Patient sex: M
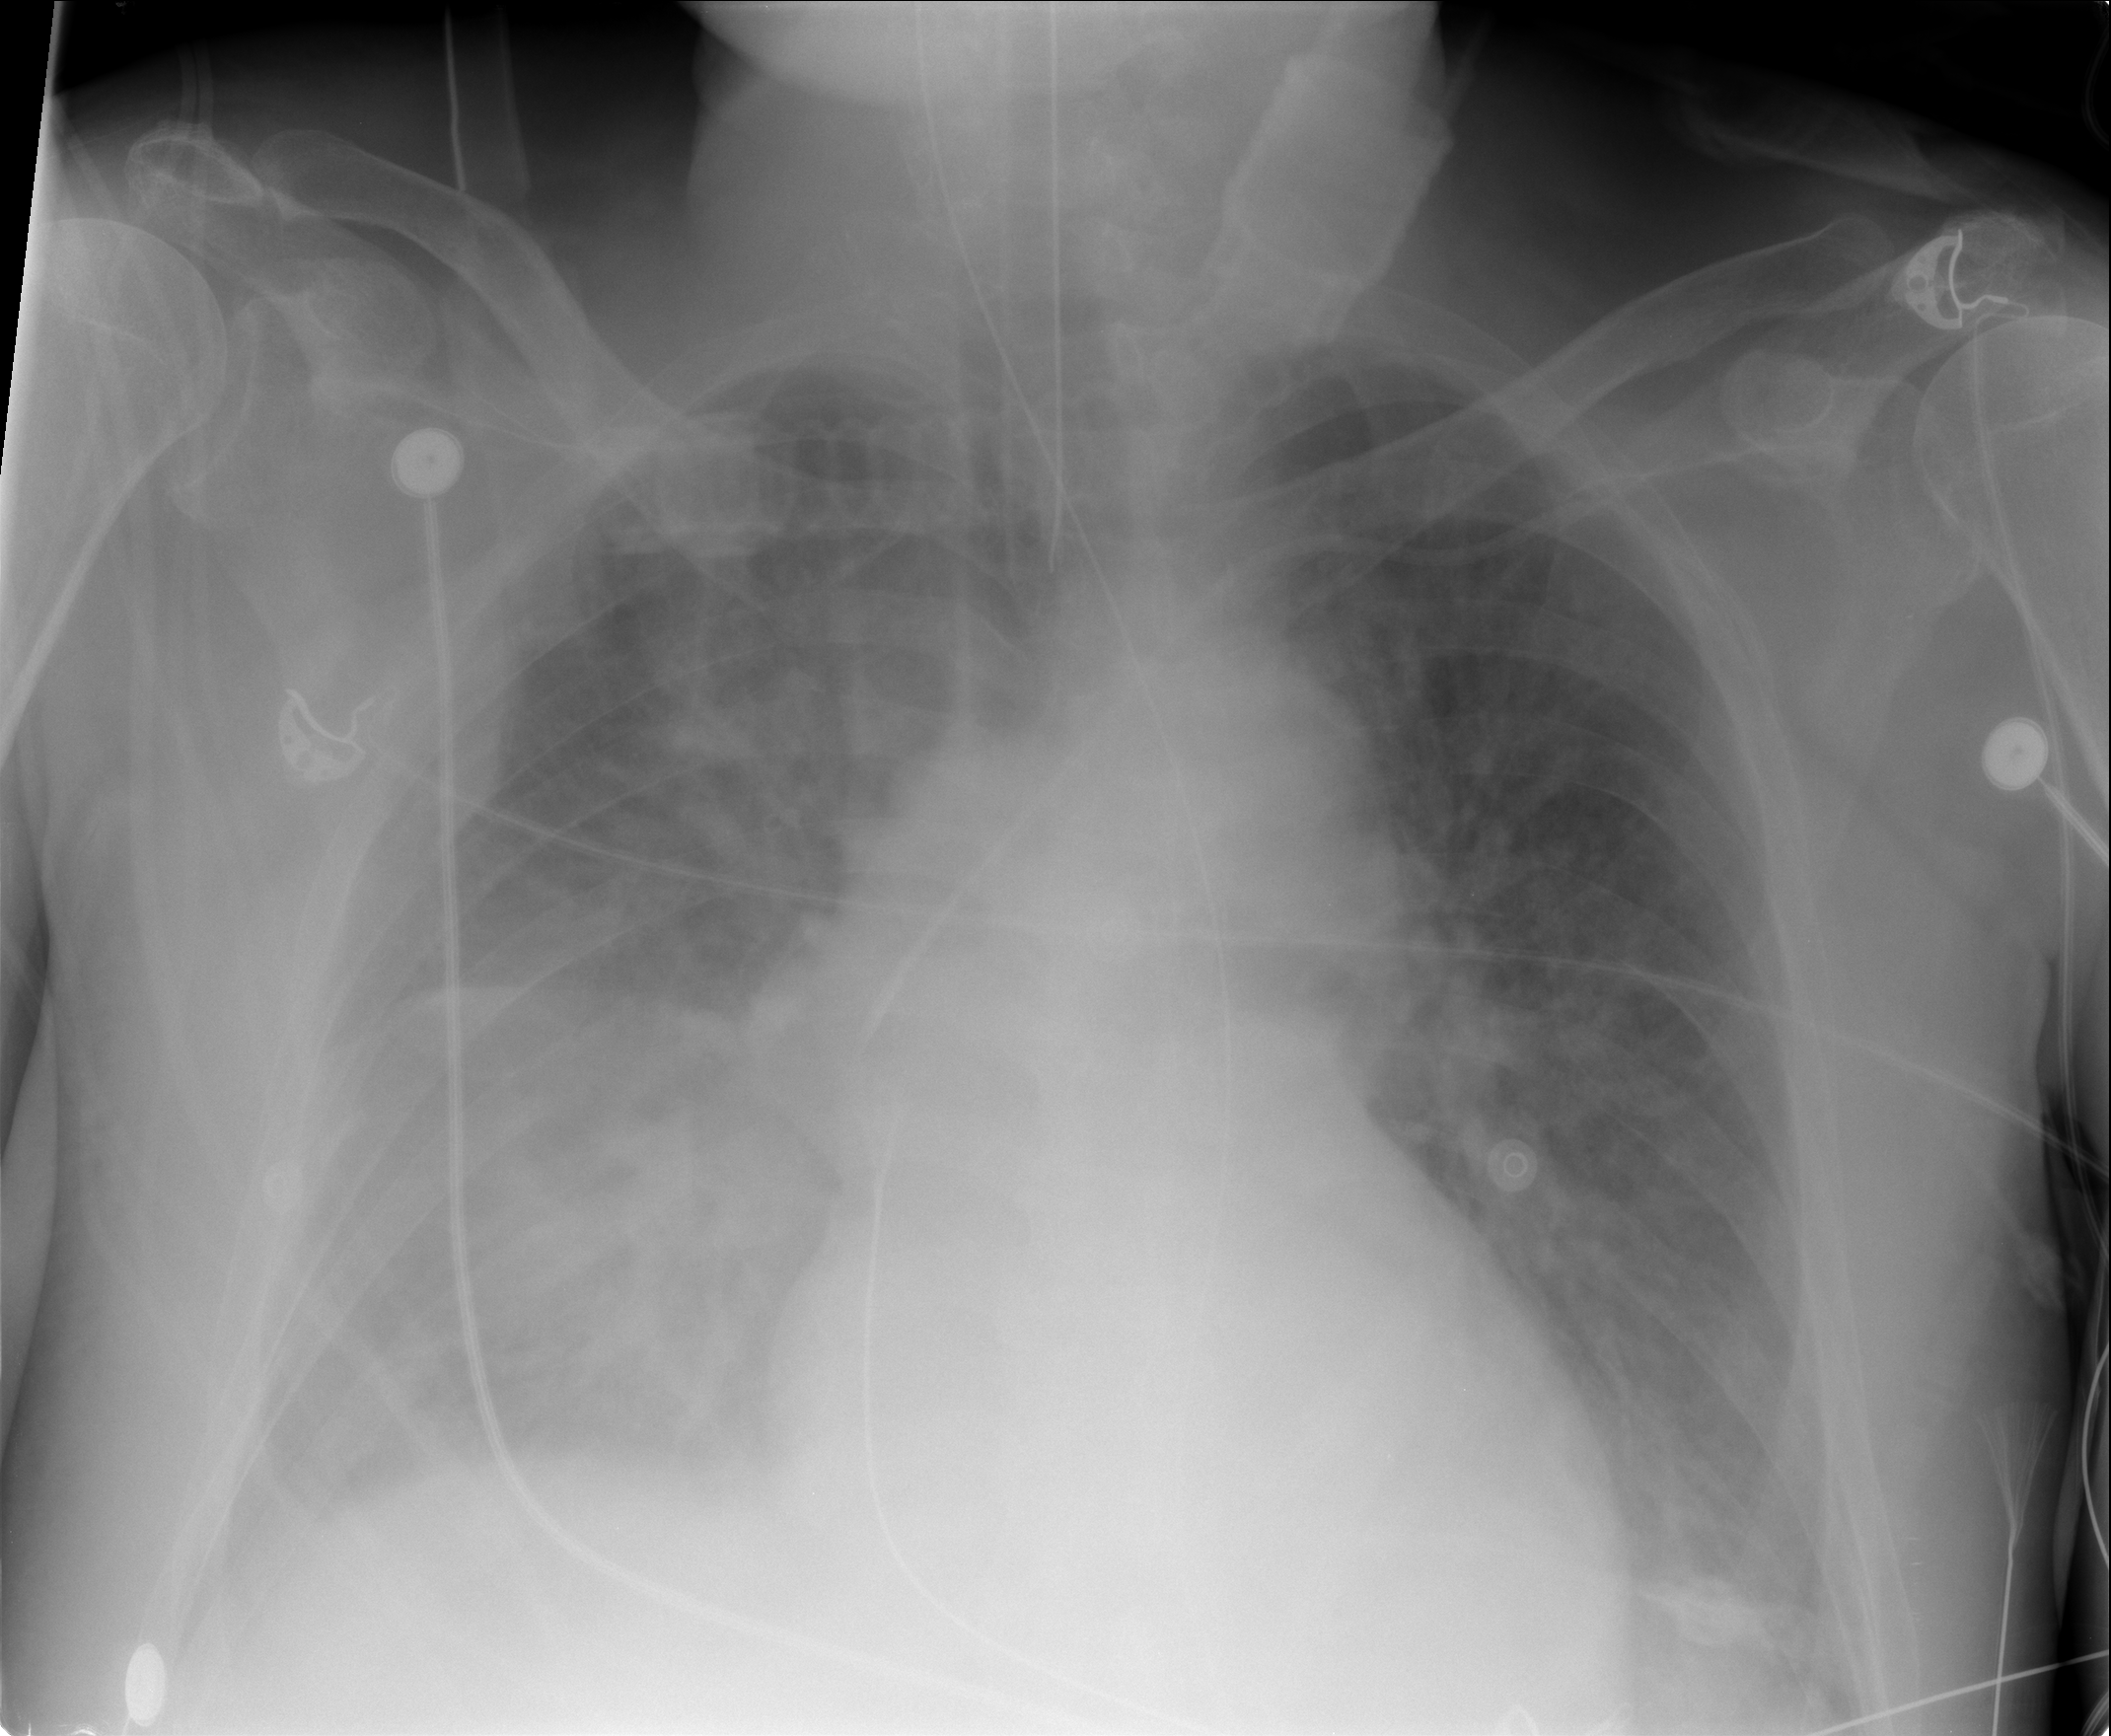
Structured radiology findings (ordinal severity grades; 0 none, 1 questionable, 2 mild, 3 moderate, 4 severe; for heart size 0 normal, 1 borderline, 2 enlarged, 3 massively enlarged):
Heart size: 0
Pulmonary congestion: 3
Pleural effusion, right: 2
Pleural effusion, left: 2
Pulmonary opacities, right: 3
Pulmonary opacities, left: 2
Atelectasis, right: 3
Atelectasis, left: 2